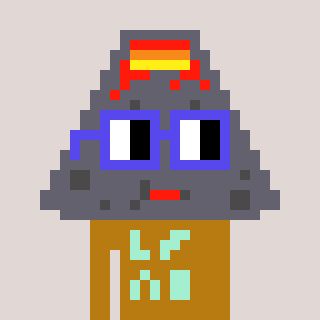
a pixel art character with square blue glasses, a volcano-shaped head and a gold-colored body on a warm background